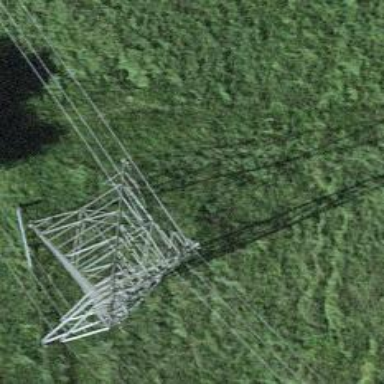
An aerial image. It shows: Towering power structure.